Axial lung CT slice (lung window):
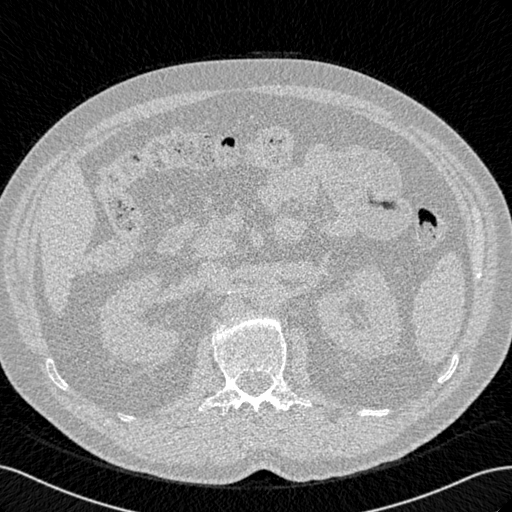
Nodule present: no